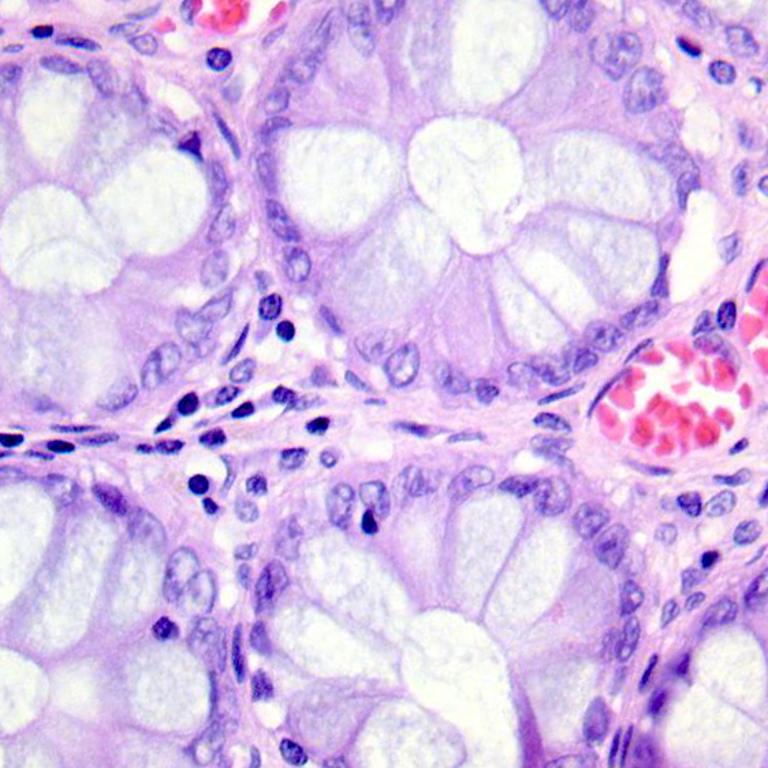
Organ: colon
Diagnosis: benign